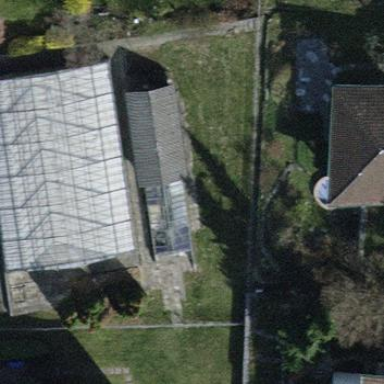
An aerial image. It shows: Greenhouse with gabled roof.